Field crop: maize
Growth stage: 2
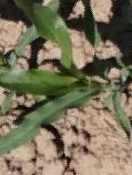
Species: maize